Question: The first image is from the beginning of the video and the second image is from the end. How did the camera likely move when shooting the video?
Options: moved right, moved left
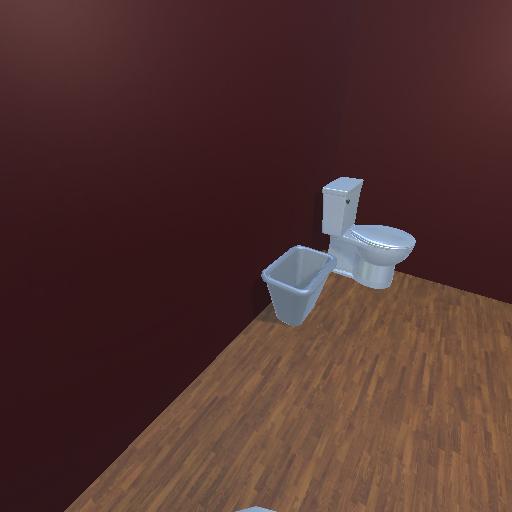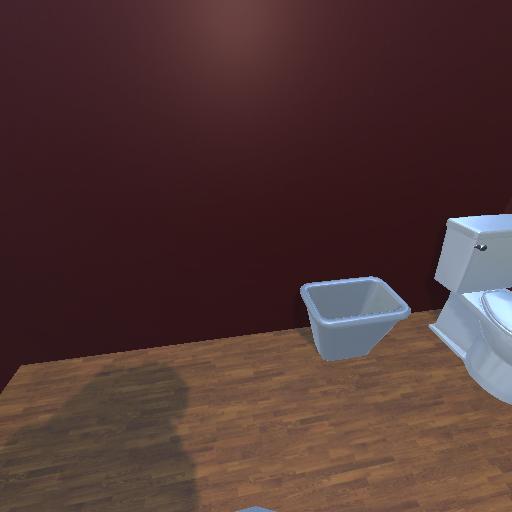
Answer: moved right